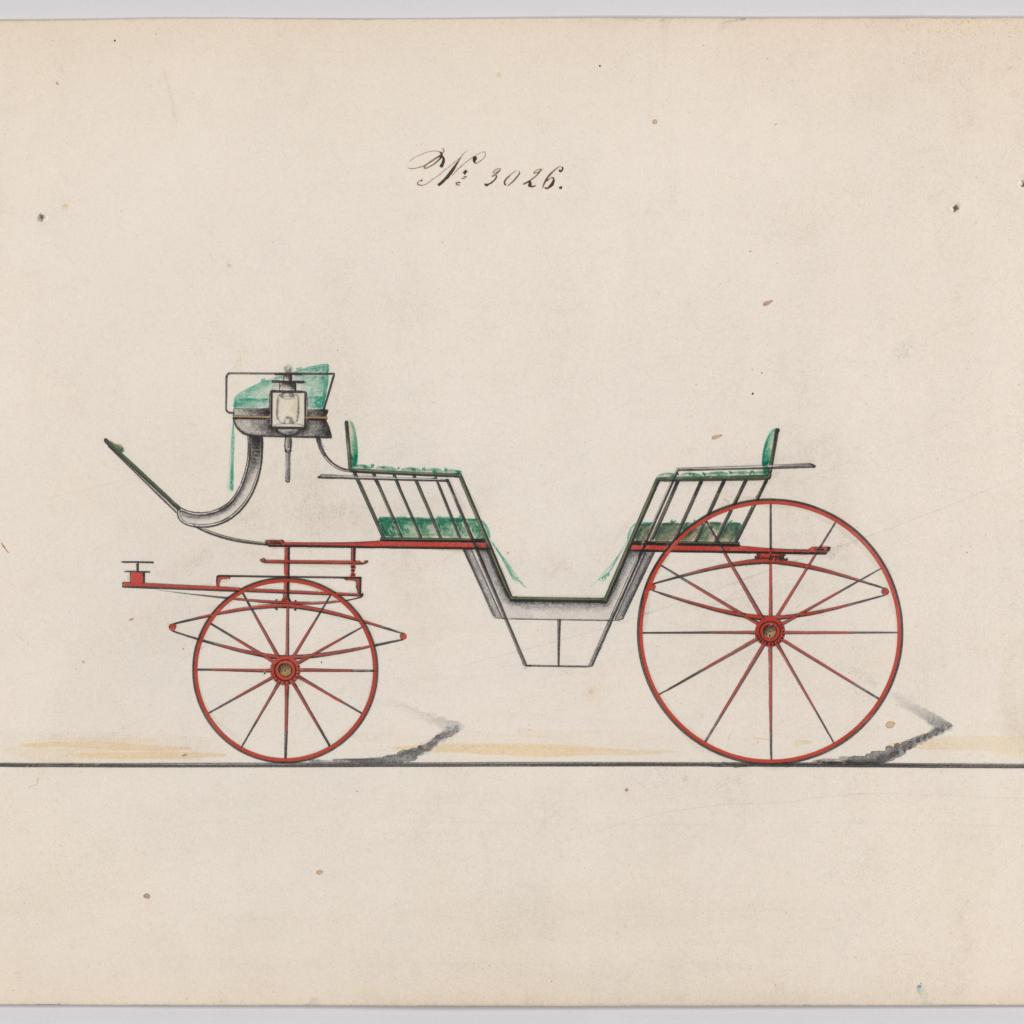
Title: Design for 6 seat Phaeton, no. 3026
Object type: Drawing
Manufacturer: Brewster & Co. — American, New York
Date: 1874
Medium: Pen and black ink watercolor and gouache with gum arabic
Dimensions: Sheet: 6 9/16 x 9 5/8 in. (16.7 x 24.4 cm)
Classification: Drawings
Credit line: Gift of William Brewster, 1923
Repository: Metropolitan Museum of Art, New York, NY